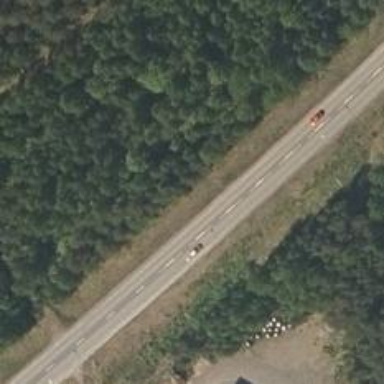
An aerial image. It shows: Asphalt trunk highway.